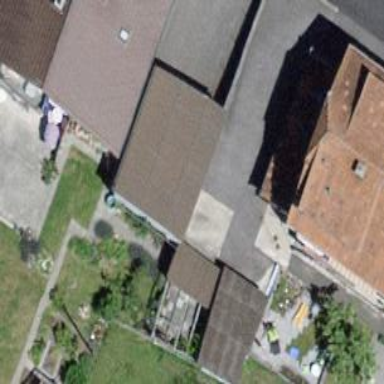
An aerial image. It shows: Building.